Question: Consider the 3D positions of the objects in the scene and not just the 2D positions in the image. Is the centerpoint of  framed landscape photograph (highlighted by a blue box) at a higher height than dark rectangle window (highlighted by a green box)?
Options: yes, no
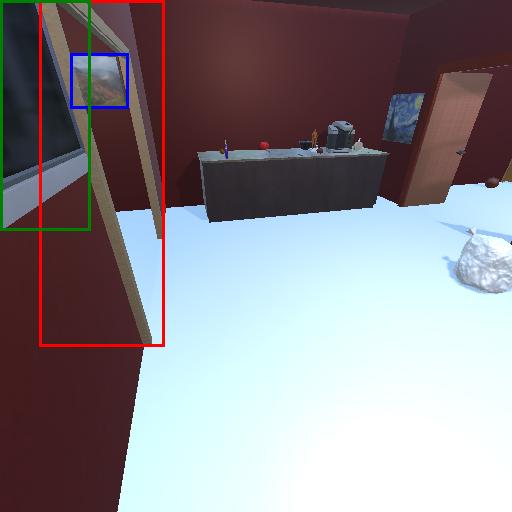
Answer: yes